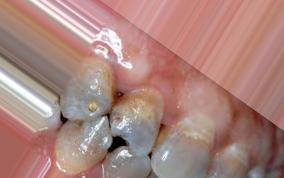
Condition: Tooth Discoloration